Question: I'm trying to create a column chart in a google app script. The chart is created from a google sheet that I have. The chart appears as it should, but I'd like to make the label for the x-axis vertical. The chart that's being returned is being added to a StackPanel object. Here's the code I've created for the chart:
'''
function createXPLeaderboard() {
var sheet = pointsSheet.getSheets()[1];
var cell = sheet.getRange("A1");
cell.setFormula("=QUERY(Sheet1!B1:T29, "select D, E where D <> 'Avatar' order by E", 1)");
var options = {'title':'Experience Points',
'width':'927',
'height':'510'};
var chart = Charts.newColumnChart()
.setDataTable(sheet.getDataRange())
//.setColors(["green", "red"])
//.setDimensions(1000, 400)
.setTitle("Experience Pointsn")
.setOption('option', options)
.build();
return chart;
}
'''
The options are not working. I can't find any documentation on how to set them up. It seems that every site I see examples is for javascript embedded in HTML. I'm not a web developer, so my understanding about how everything works is pretty low :/

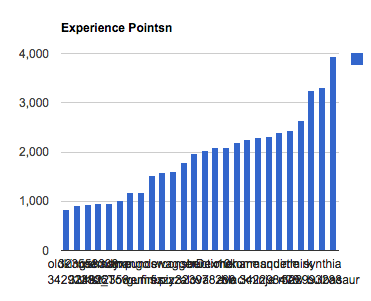
Answer: I just figured it out...the options need to be set separately. There may be a better way to do this, but this works for me. You can use "dot" notation to burrow down to other properties such as the various properties of hAxis (slantedText, slantedTextAngle, etc).
'''
var chart = Charts.newColumnChart()
.setDataTable(sheet.getDataRange())
.setDimensions(1000, 400)
.setTitle("Experience Pointsn")
.setOption('title', 'XP')
.setOption('width', '1200')
.setOption('hAxis.slantedText', 'true')
.setOption('hAxis.slantedTextAngle', '90')
.build();
'''
I hope this helps someone.